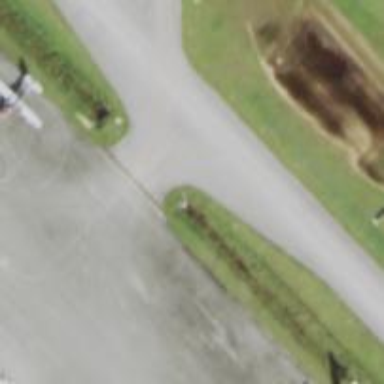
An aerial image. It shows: View of taxiway at the airport.